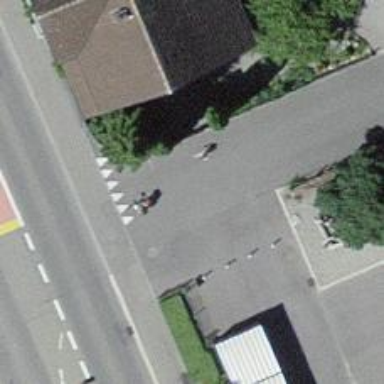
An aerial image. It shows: Bollard.